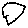
Label: hexagon